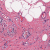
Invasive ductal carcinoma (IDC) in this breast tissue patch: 0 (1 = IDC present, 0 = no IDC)